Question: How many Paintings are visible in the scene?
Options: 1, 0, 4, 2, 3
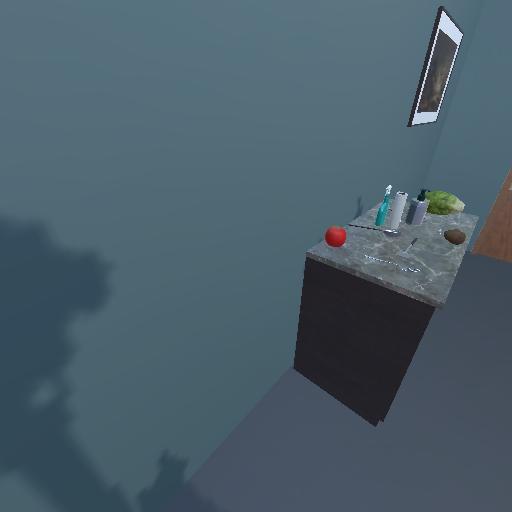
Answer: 1